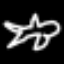
Label: airplane